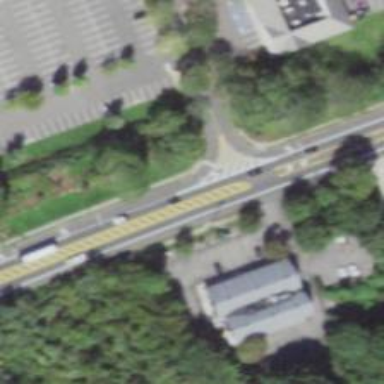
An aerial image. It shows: Unmarked road crossing.